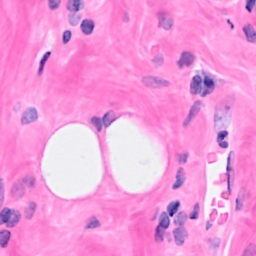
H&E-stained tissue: Breast